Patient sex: M
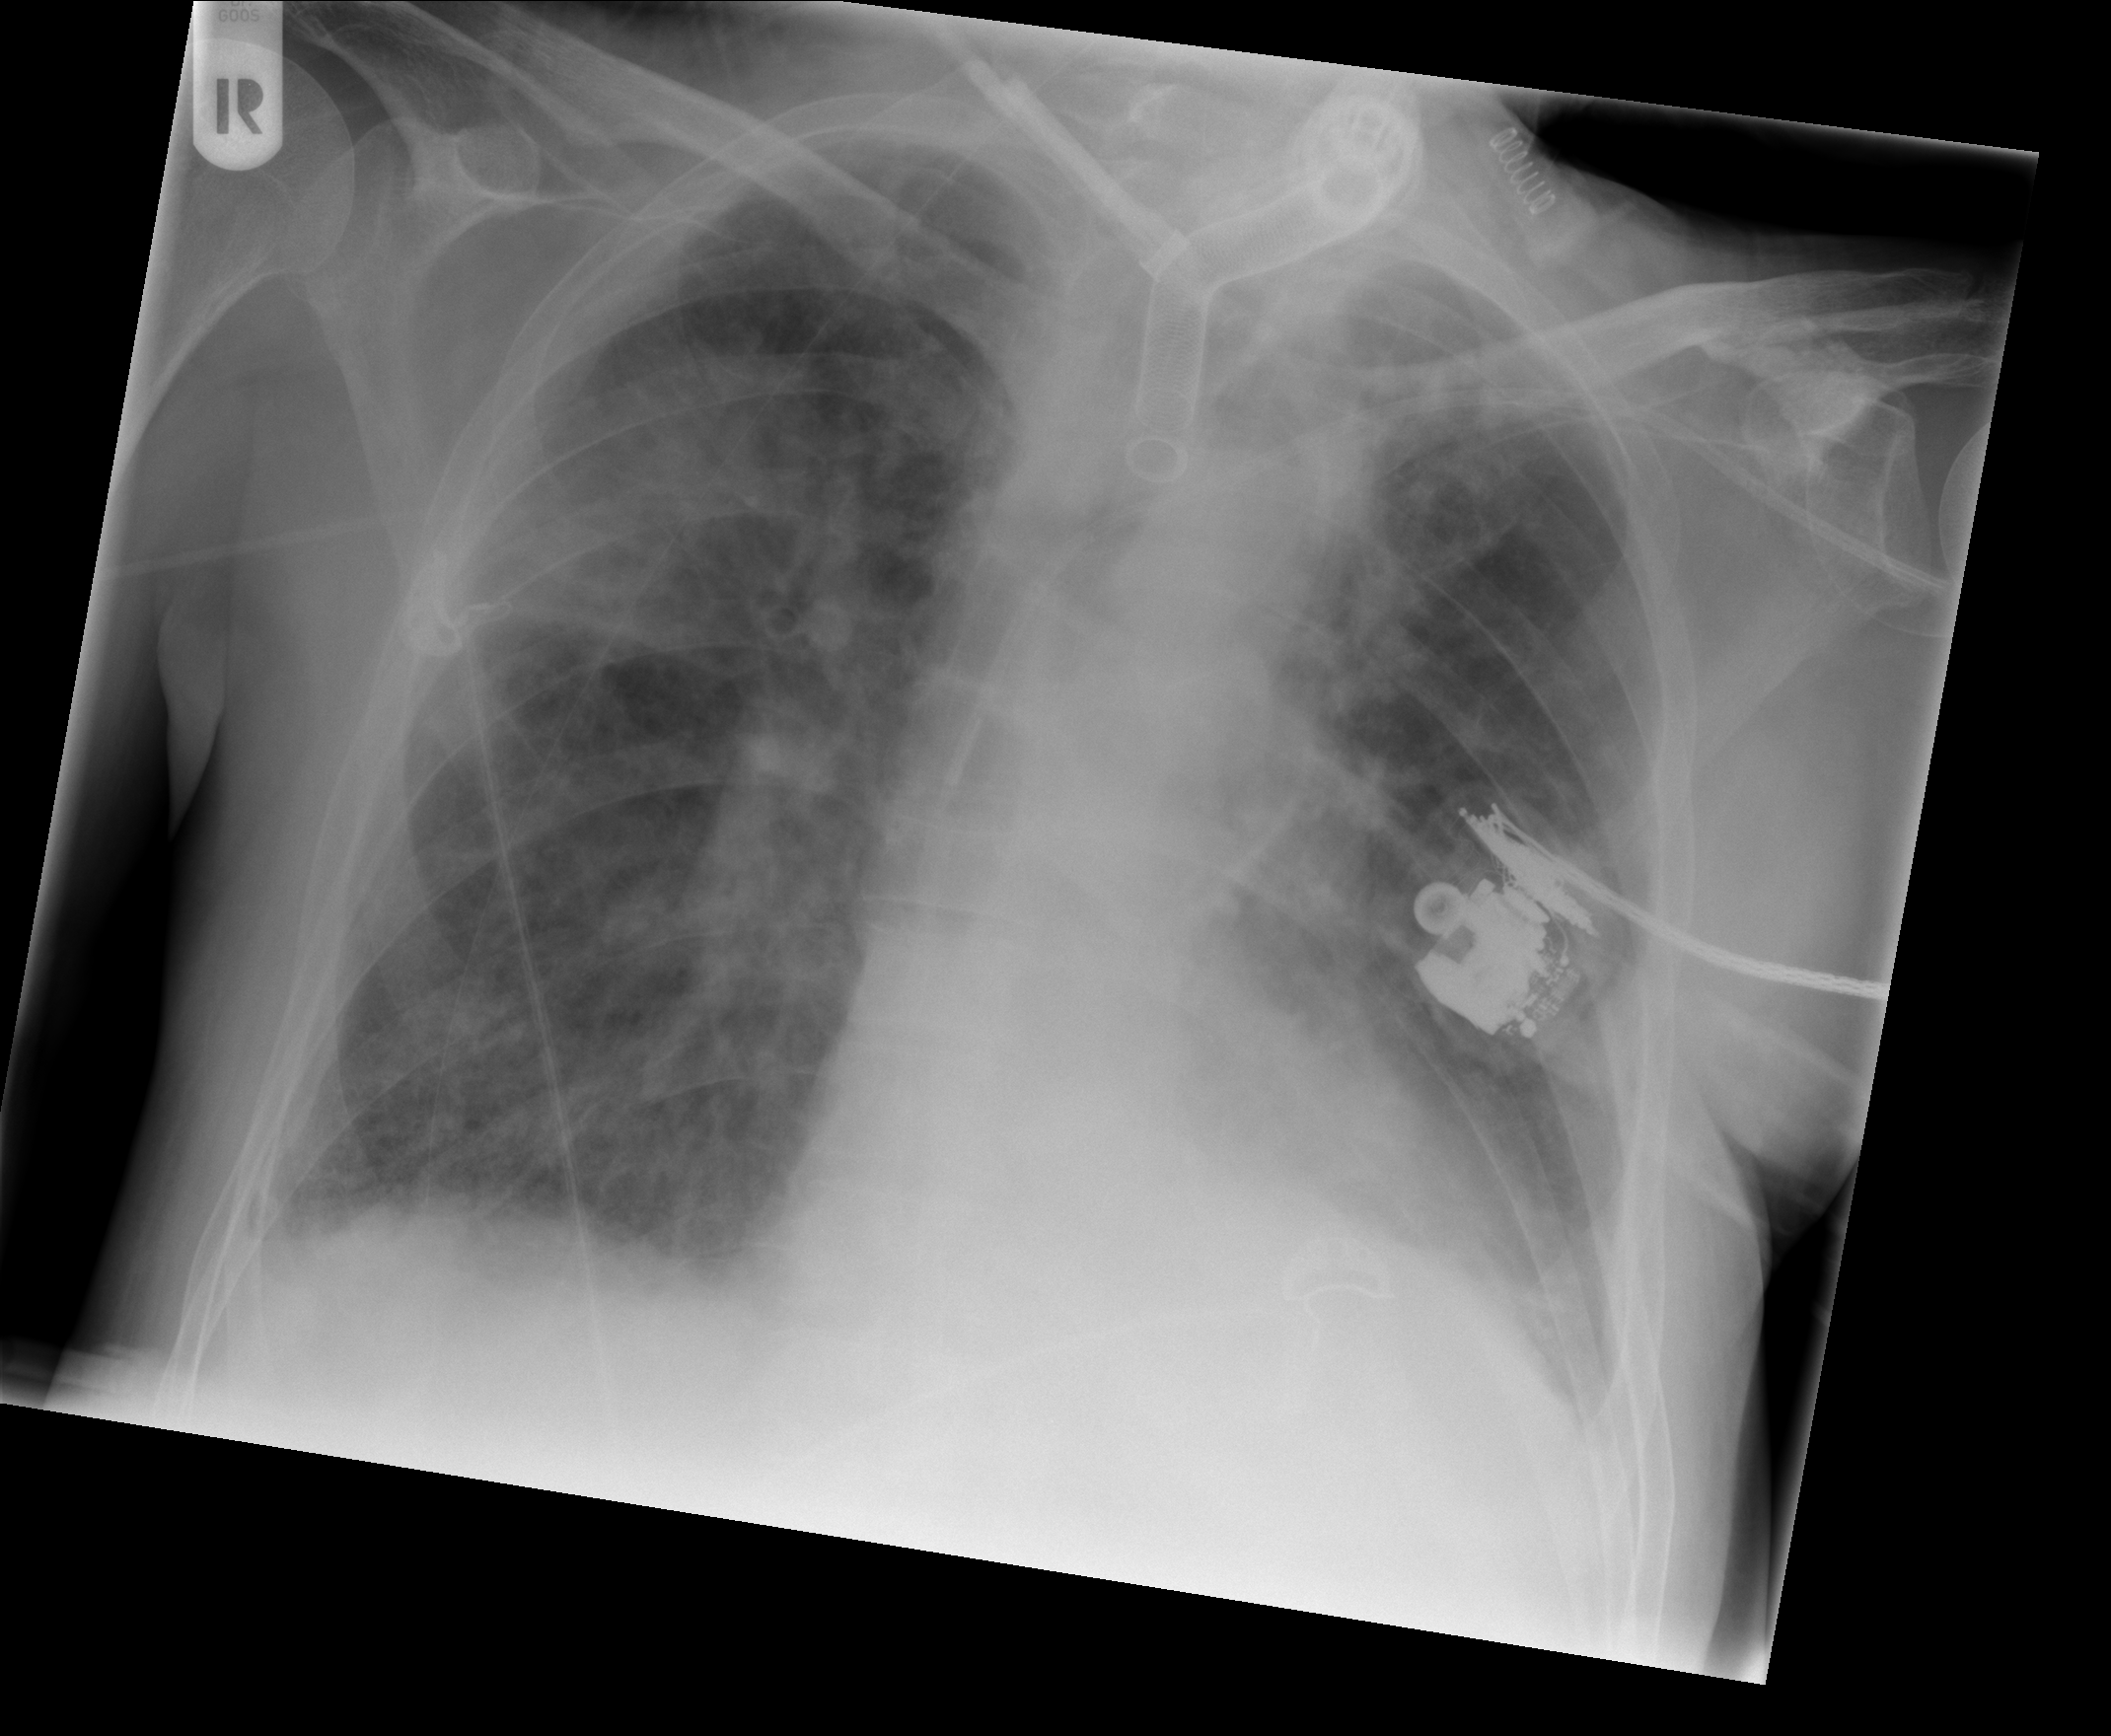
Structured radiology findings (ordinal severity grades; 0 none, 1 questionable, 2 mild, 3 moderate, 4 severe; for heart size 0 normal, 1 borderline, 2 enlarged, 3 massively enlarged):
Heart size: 0
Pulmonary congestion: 2
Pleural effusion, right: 2
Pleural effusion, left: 2
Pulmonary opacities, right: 3
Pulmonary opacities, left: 1
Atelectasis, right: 2
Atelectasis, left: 2